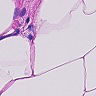
Metastatic tissue present: no